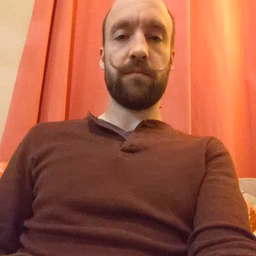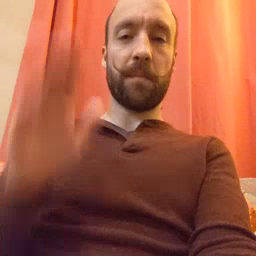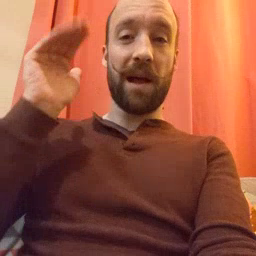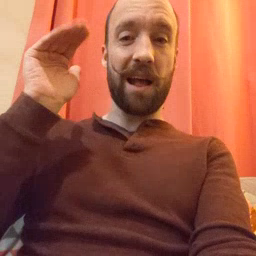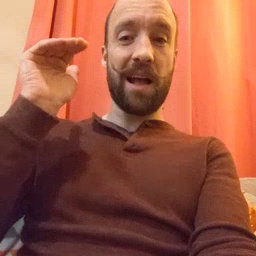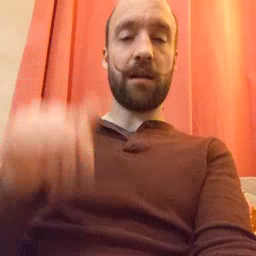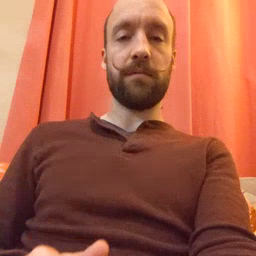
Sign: bye